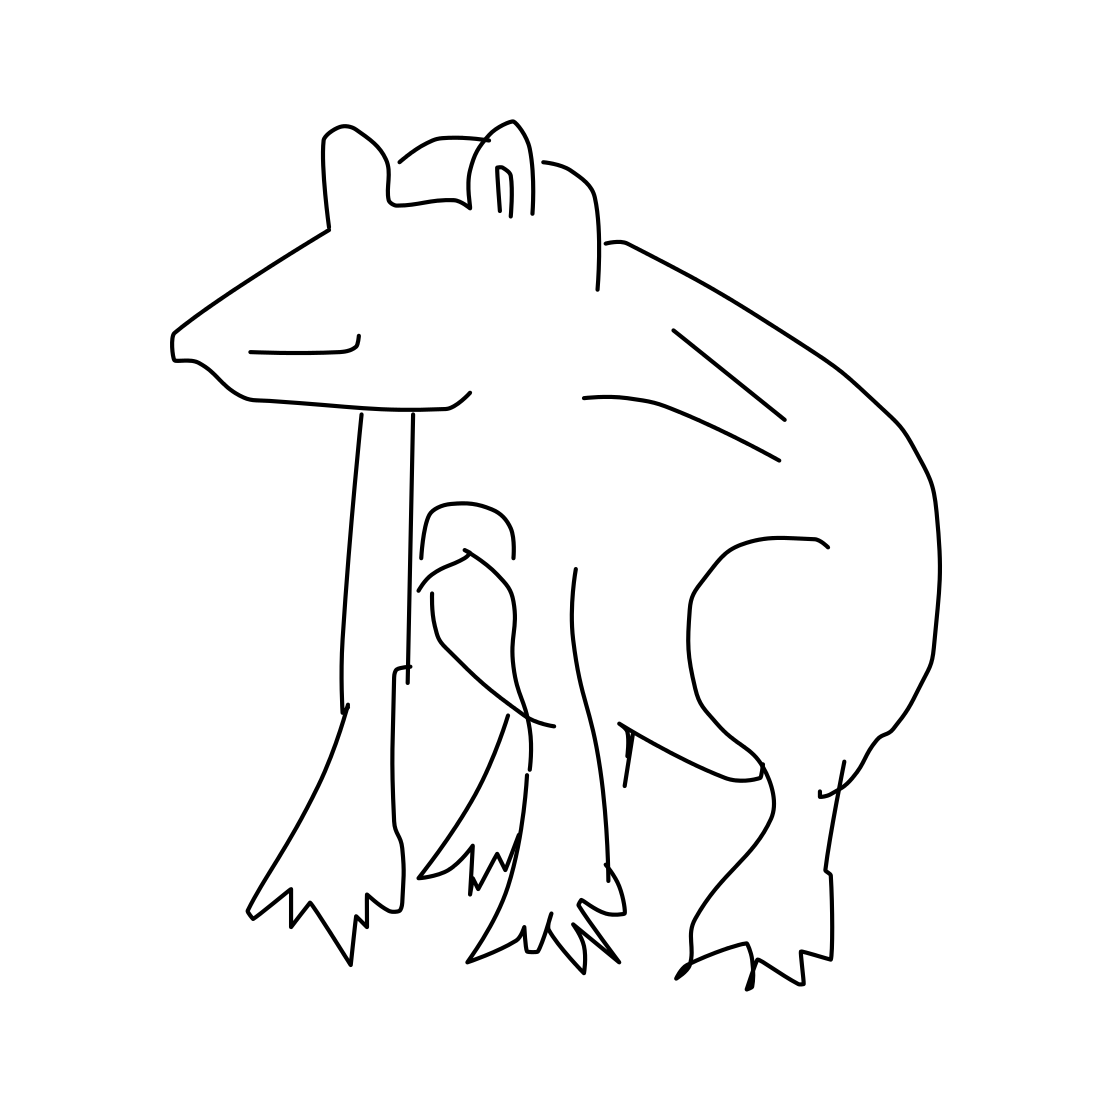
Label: frog